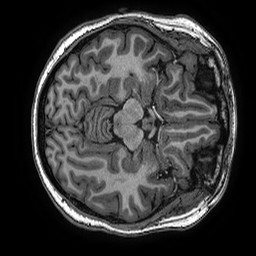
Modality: T1w
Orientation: axial
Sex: female
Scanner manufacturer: ge
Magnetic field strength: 3 T
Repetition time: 0.0077 s
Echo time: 0.003436 s